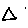
Label: triangle